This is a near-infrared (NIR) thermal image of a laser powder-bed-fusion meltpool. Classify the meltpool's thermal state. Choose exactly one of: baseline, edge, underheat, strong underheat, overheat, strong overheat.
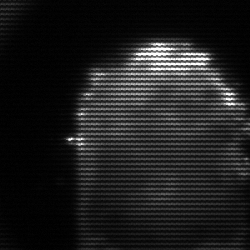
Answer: baseline